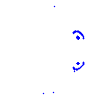
Particle: kaon